Question: I've got an issue where my index and query are exactly the same, however no results are returned. It seems to fail on any words that are longer than the ENGTF max length. Here's my schema.
'''
<fieldType name="text_en_splitting" class="solr.TextField" positionIncrementGap="100" autoGeneratePhraseQueries="true">
<analyzer type="index">
<tokenizer class="solr.WhitespaceTokenizerFactory"/>
<filter class="solr.StopFilterFactory"
ignoreCase="true"
words="lang/stopwords_en.txt"
enablePositionIncrements="true"
/>
<filter class="solr.LowerCaseFilterFactory"/>
<filter class="solr.WordDelimiterFilterFactory" generateWordParts="1" generateNumberParts="1" catenateWords="1" catenateNumbers="1" catenateAll="0" splitOnCaseChange="1" stemEnglishPossessive="0" preserveOriginal="1" types="wdfftypes.txt" protected="protwords.txt"/>
<filter class="solr.KeywordMarkerFilterFactory" protected="protwords.txt"/>
<filter class="solr.ASCIIFoldingFilterFactory" words="mapping-FoldToASCII.txt"/>
<filter class="solr.EdgeNGramFilterFactory" minGramSize="3" maxGramSize="10" side="front"/>
</analyzer>
<analyzer type="query">
<tokenizer class="solr.WhitespaceTokenizerFactory"/>
<filter class="solr.SynonymFilterFactory" synonyms="synonyms.txt" ignoreCase="true" expand="true"/>
<filter class="solr.LowerCaseFilterFactory"/>
<filter class="solr.KeywordMarkerFilterFactory" protected="protwords.txt"/>
<filter class="solr.ASCIIFoldingFilterFactory" words="mapping-FoldToASCII.txt"/>
</analyzer>
</fieldType>
'''
Here is a screenshot of the analyzer when "Satisfaction" is put into the index, and "Satisfaction" is put into the query.

Any ideas? Thanks
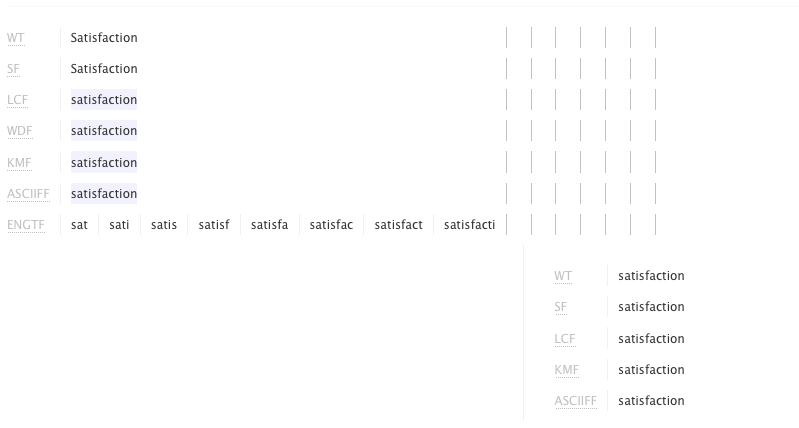
Answer: Once obvious option is to increase the nGram length limit. You seem to be aware of this option and probably agree that is is not ideal.
Another option is to create a second field to use the nGram search, and another to use a search without nGram. For exmaple, somewhere in your 'schema.xml' you might see:
'''
<field name="myCoolNGramField" type="text_en_splitting" indexed="true" stored="false"/>
<!-- make a new type, text_en_non_ngram, and use it for this new field below. -->
<field name="myCoolField" type="text_en_non_ngram" indexed="true" stored="false"/>
<copyField source="myCoolNGramField" dest="myCoolField" />
'''